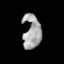
Tissue: prostate
Cell type: T cells
Senescence score: 0.3122
Nuclear area (px): 591
Mean DAPI intensity: 163.283